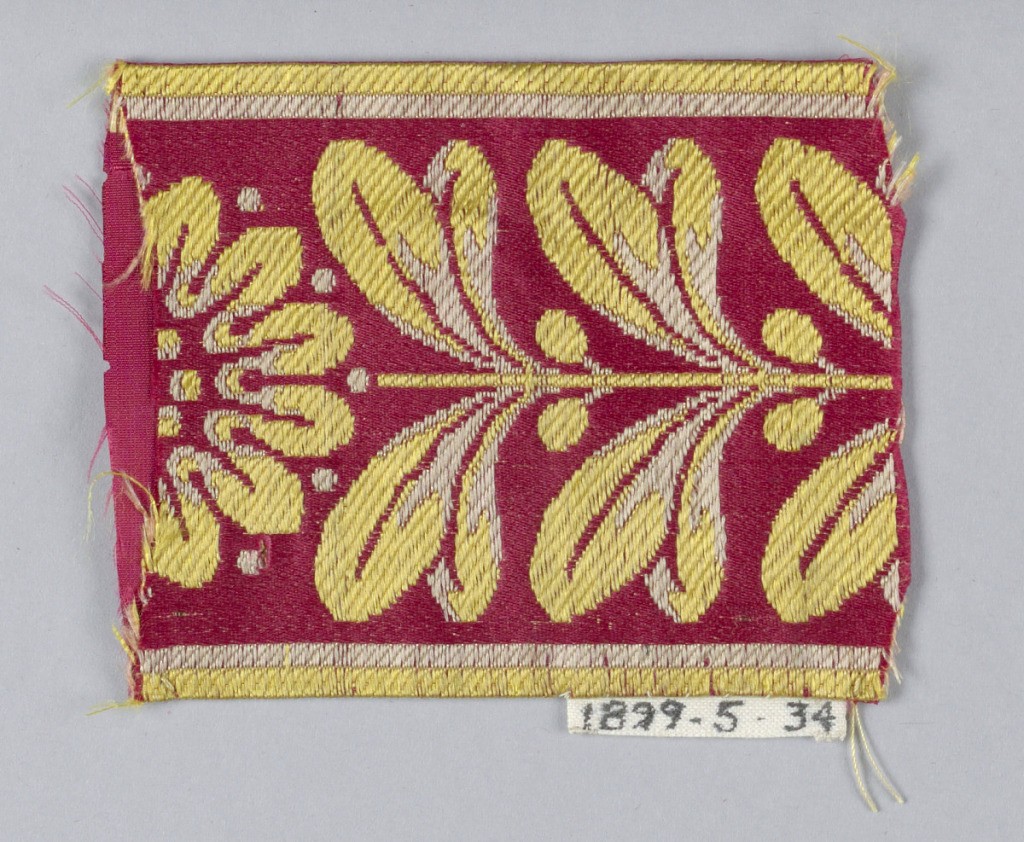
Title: Trimming fragment
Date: ca. 1830
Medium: silk Technique: woven
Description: Trimming fragment has a design of paired leaves and rosettes in yellow and white on a red ground.